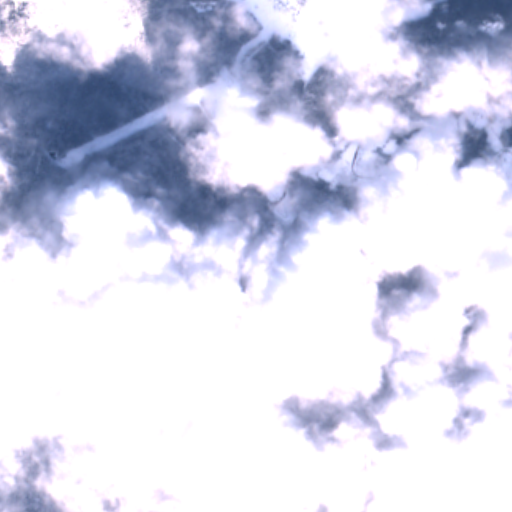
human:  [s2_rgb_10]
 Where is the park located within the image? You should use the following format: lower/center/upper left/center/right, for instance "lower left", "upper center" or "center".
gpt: The park is located in the upper center of the image.
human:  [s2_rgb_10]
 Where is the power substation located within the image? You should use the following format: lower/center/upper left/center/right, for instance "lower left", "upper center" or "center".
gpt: The power substation is located in the upper right of the image.
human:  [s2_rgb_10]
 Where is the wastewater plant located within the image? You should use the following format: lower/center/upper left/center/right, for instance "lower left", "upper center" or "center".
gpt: The wastewater plant is located in the upper right of the image.
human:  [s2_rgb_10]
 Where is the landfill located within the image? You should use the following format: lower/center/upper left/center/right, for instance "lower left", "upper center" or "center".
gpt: There is no landfill in the image.